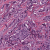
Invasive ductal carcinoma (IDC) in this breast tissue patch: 1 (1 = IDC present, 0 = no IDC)